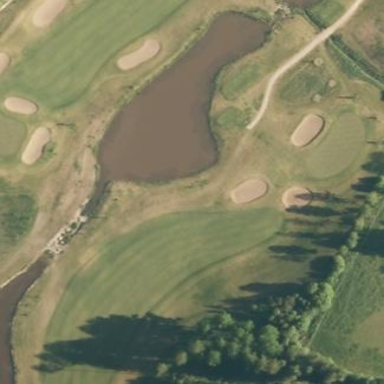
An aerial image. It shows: Rough grassy area used for golf.